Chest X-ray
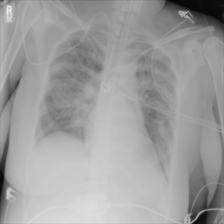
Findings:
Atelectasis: positive
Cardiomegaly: negative
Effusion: negative
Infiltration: positive
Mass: negative
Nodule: negative
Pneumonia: negative
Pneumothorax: negative
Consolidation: positive
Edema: negative
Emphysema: negative
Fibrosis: negative
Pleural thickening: negative
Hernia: negative